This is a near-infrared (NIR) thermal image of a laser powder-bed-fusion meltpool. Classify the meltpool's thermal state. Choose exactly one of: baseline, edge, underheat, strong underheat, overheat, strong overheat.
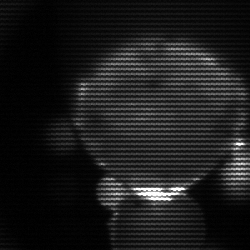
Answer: edge